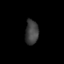
Tissue: prostate
Cell type: T cells
Senescence score: 0.6862
Nuclear area (px): 313
Mean DAPI intensity: 64.332